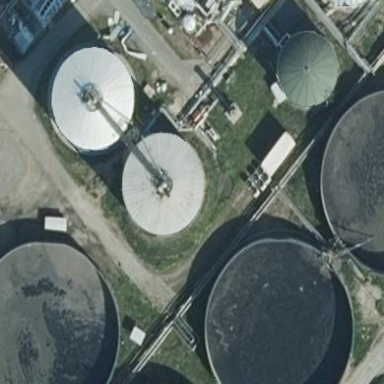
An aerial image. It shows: Slurry tank building.